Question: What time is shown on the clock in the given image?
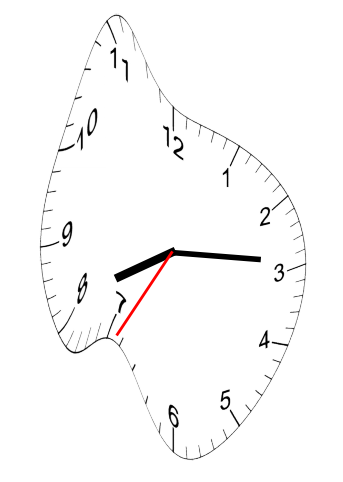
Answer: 08:14:35